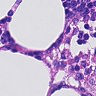
Metastatic tissue present: no